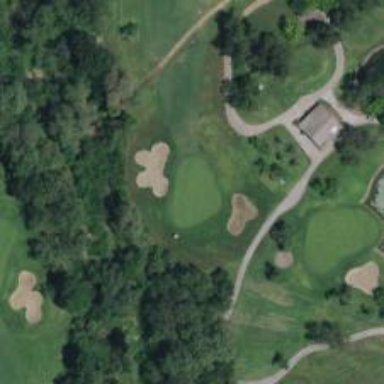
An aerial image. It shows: Golf hole.